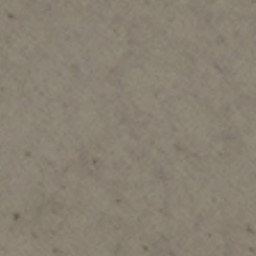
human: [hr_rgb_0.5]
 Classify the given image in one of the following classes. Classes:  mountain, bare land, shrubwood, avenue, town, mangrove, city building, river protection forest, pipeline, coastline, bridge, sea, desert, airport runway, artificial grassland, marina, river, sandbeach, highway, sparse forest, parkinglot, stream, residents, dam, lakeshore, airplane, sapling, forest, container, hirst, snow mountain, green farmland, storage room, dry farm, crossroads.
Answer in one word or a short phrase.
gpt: bare land